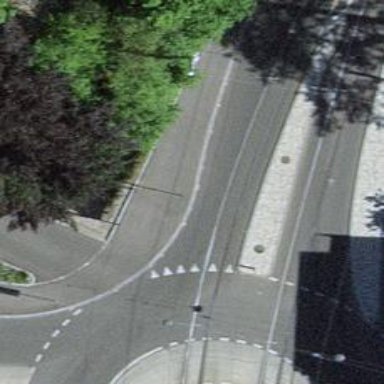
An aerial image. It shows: Tram railway with one track and electrified by contact line.